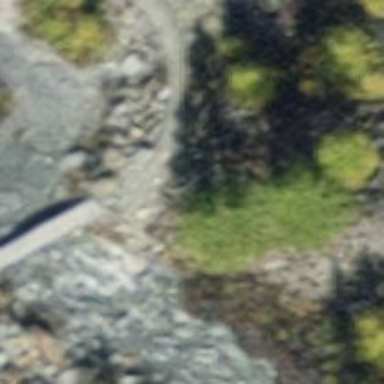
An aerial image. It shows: Path with unpaved surface that crosses over bridge.